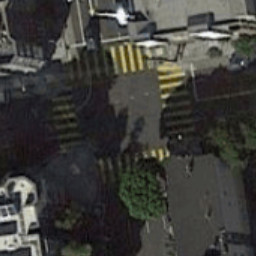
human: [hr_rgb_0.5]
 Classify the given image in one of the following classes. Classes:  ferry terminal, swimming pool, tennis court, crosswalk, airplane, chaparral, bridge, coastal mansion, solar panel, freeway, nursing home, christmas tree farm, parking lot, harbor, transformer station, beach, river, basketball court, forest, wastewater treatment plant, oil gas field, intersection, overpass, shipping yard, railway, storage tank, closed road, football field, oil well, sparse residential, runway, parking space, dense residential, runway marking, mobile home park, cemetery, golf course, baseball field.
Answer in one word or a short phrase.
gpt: crosswalk